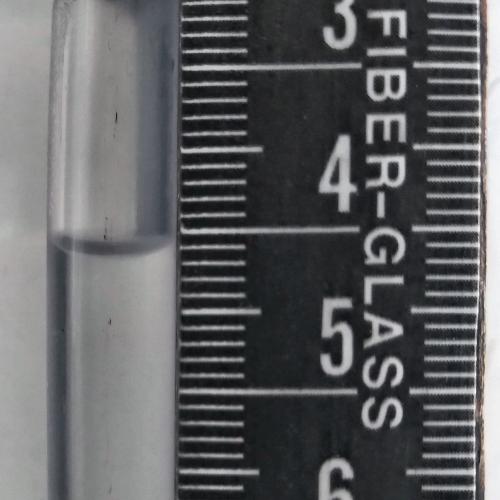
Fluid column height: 4.6 cm